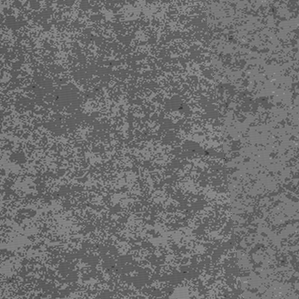
Label: frost